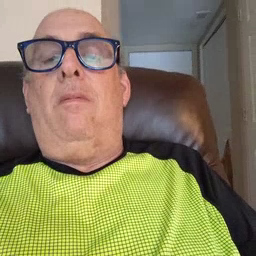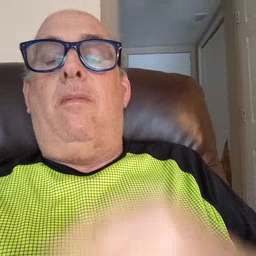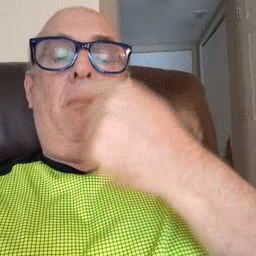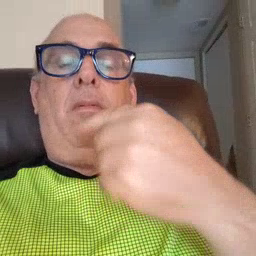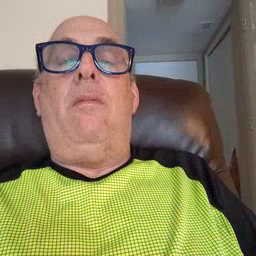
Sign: who